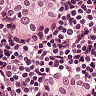
Metastatic tissue present: yes